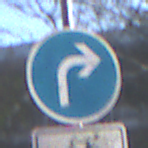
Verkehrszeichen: VorgeschriebeneFahrtrichtungRechts
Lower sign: EinspurigeFahrzeugeFrei6
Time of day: MorningAfternoon
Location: Outdoor (Special)
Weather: Clear
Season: Winter
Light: Natural